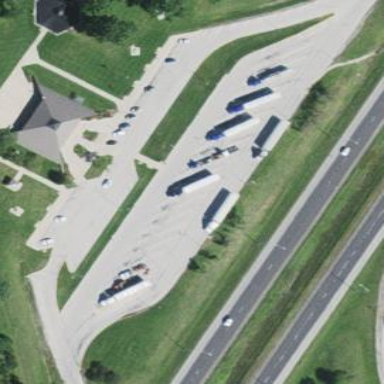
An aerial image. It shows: Rest area along the road.